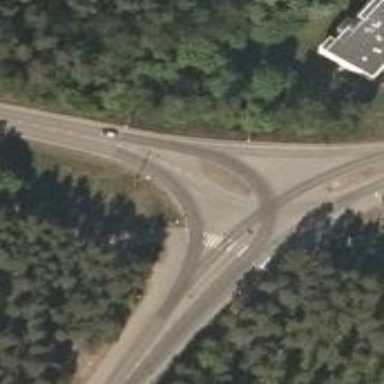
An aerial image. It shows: Asphalt cycleway with zebra crossing that includes crossing island.